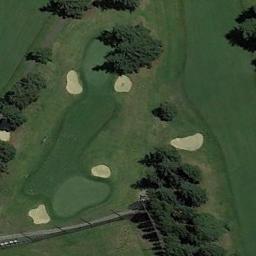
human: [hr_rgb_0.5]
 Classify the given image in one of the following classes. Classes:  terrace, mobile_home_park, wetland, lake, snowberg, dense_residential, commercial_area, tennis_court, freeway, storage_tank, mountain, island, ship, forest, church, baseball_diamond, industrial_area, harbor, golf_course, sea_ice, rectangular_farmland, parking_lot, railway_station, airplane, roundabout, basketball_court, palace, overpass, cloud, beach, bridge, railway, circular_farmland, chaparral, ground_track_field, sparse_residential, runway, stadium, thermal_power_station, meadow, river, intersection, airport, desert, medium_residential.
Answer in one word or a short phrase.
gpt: golf_course